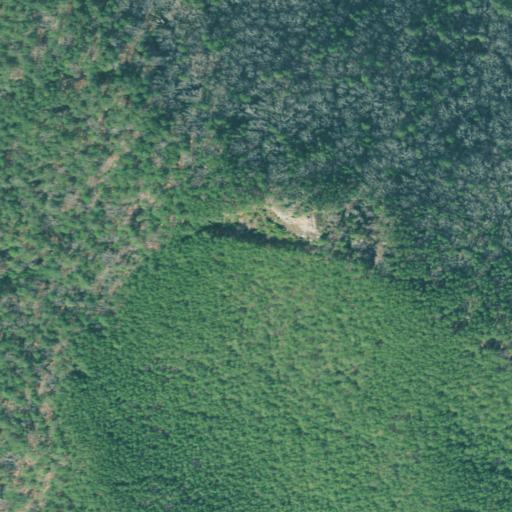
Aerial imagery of mountain in Georgia named Pine Mountain containing evergreen forest, deciduous forest, and mixed forest